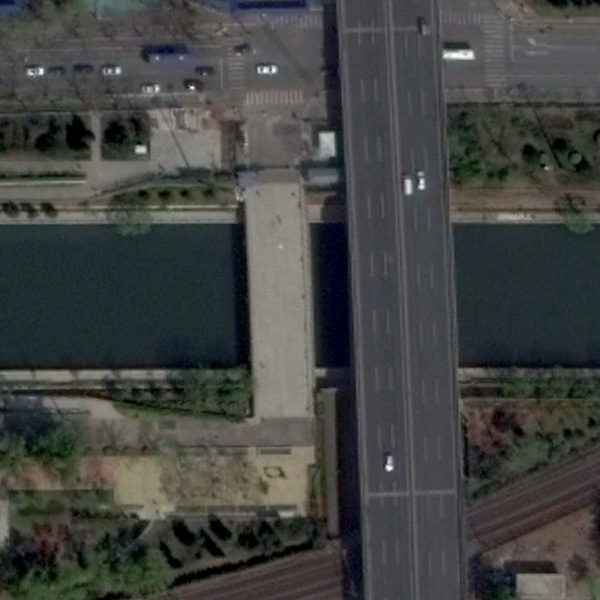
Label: Bridge